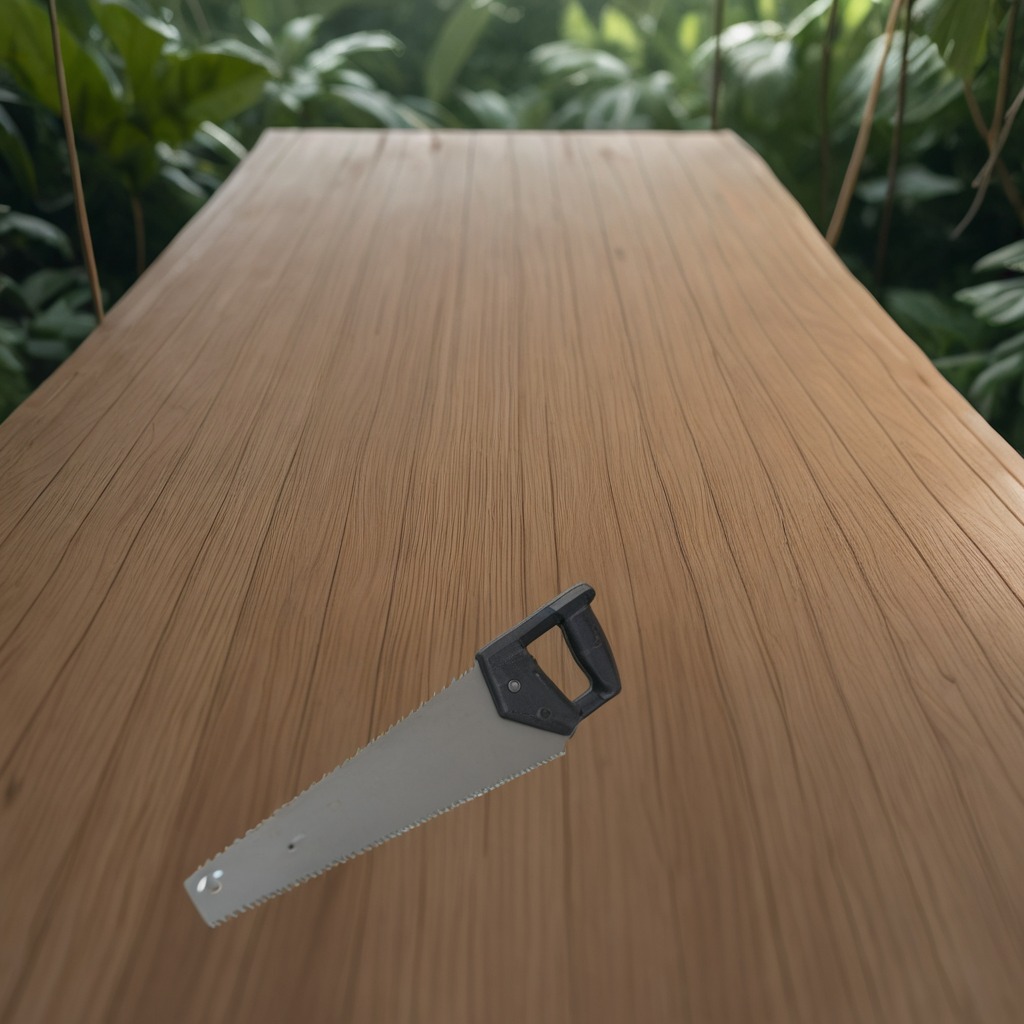
A metal saw is lying on a wooden table inside a jungle field workshop tent.